Field crop: maize
Growth stage: 1
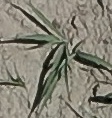
Species: sorghum